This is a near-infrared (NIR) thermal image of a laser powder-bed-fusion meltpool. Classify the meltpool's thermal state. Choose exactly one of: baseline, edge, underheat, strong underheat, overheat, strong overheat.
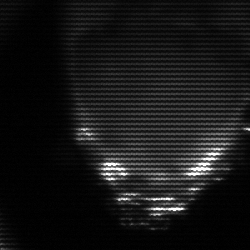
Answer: edge